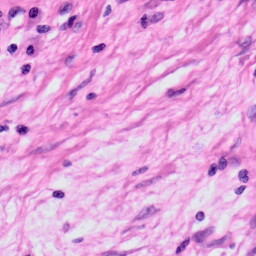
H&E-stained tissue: Skin